Aerial crown-view tile of a tropical tree (Barro Colorado Island, Panama), acquired 20241112:
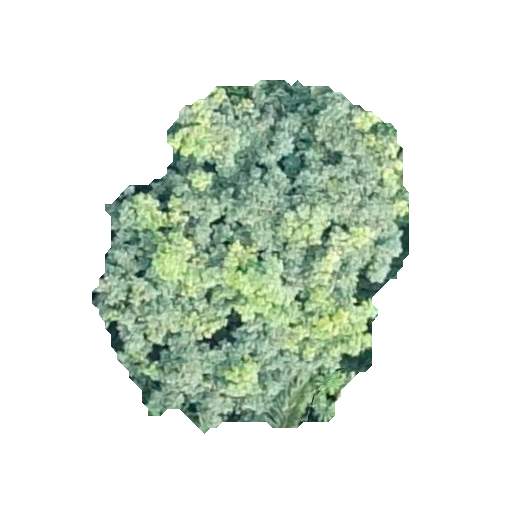
Species: Protium stevensonii
GBIF accepted scientific name: Tetragastris panamensis
Crown area: 127.758 m²